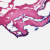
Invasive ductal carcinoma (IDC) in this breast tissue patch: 0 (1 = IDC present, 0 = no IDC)